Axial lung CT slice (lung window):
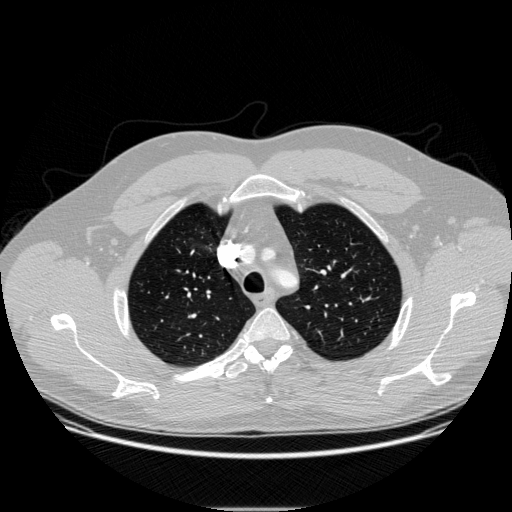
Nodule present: no